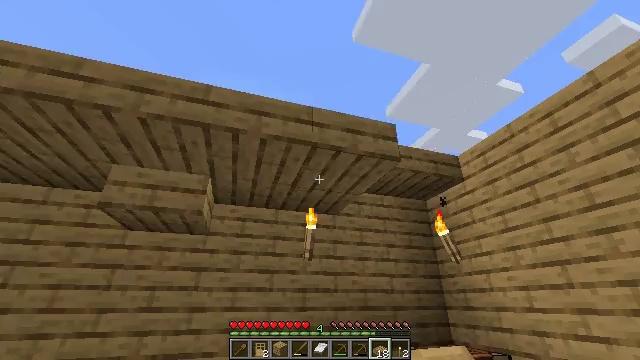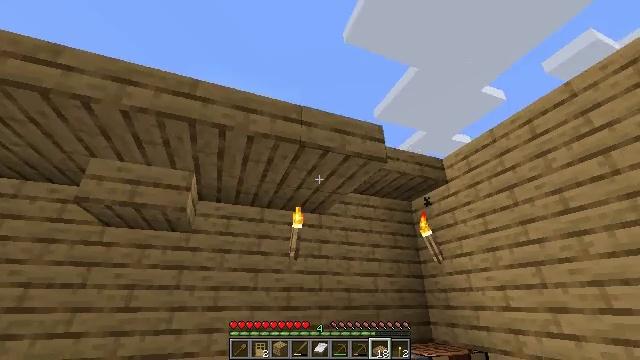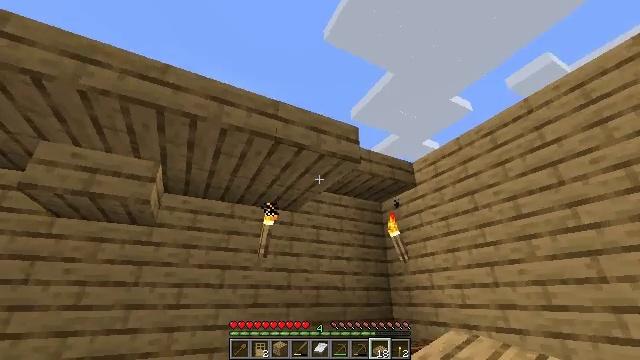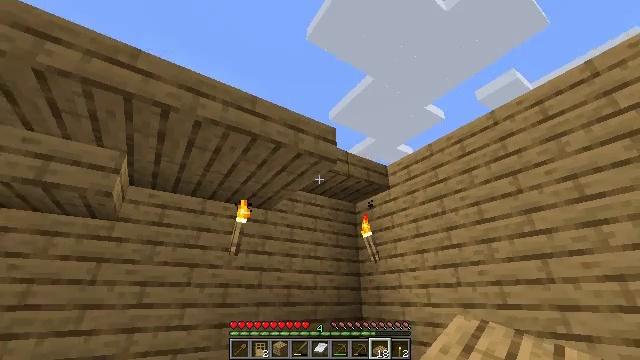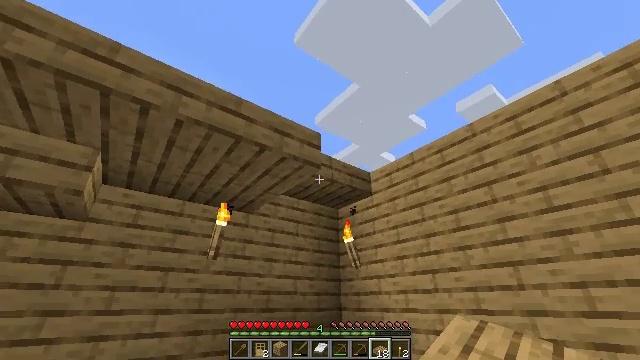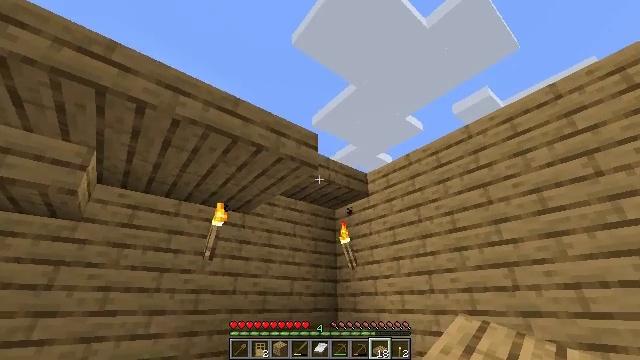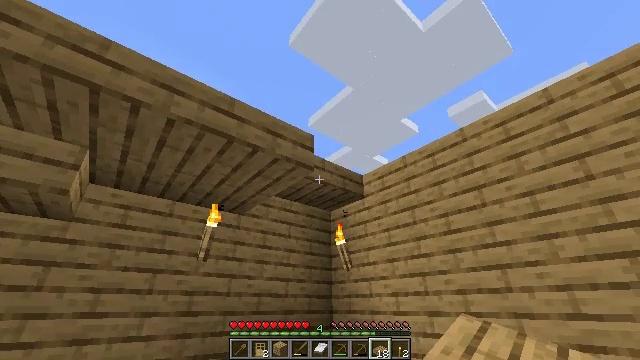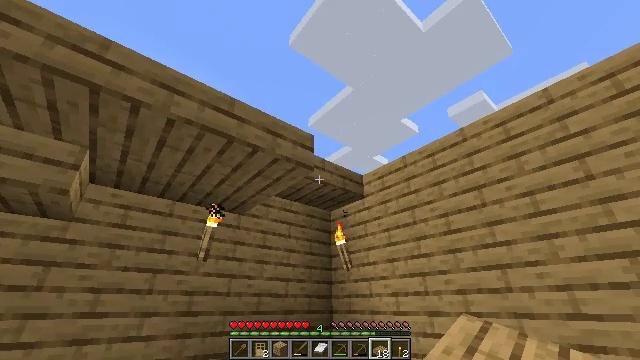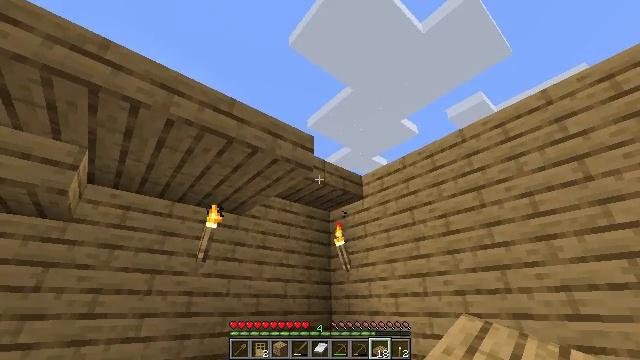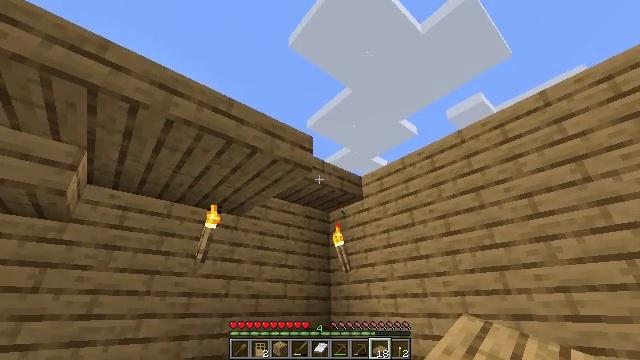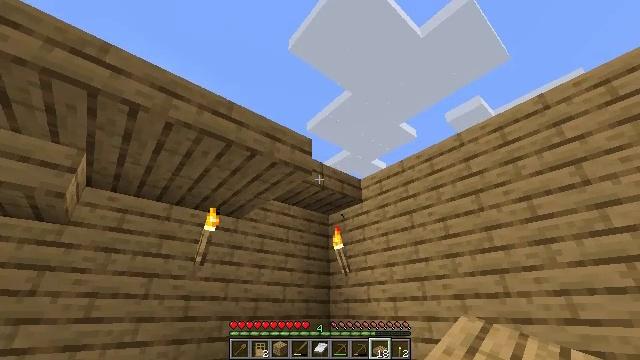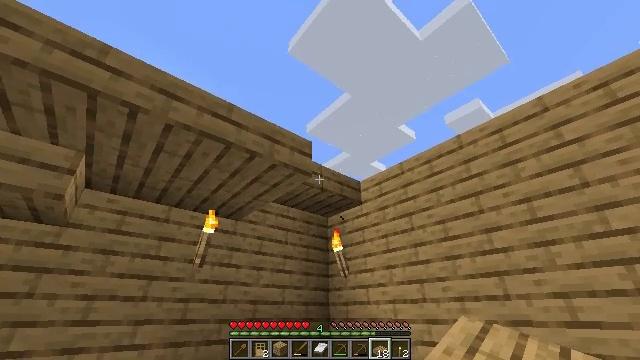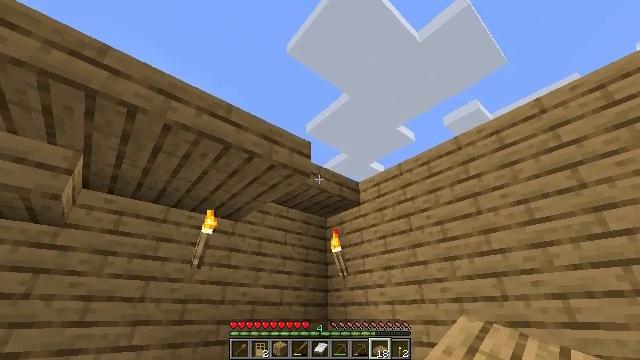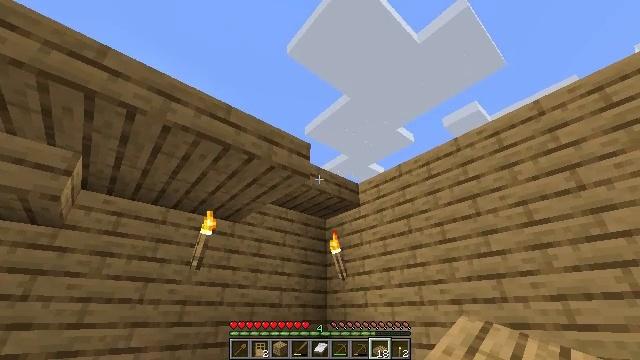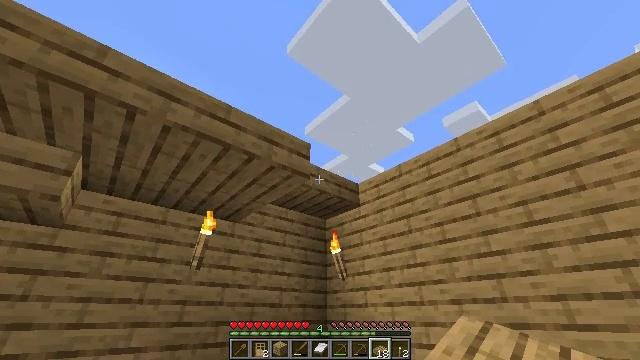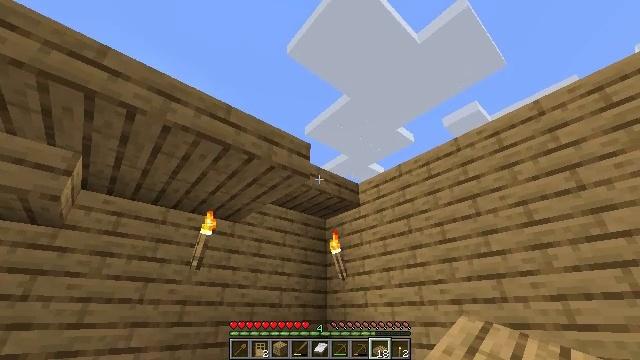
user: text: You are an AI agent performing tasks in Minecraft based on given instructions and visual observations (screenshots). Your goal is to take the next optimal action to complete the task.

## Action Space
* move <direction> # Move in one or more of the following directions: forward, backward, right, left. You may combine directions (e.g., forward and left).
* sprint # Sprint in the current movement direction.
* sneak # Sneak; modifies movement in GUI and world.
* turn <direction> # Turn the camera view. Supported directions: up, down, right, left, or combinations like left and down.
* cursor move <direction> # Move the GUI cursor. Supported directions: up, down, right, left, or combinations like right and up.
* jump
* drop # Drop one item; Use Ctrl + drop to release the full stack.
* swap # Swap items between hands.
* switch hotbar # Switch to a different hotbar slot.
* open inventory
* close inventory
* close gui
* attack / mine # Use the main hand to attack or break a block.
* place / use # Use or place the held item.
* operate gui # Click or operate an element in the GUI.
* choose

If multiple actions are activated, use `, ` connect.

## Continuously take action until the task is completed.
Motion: motion action
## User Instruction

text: Dig up the oak slab used in construction.
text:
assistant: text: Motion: turn right
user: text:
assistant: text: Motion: turn right
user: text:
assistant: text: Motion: turn right
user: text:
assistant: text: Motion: turn right and up
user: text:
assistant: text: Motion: no_op
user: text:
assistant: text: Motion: turn right
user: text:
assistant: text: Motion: no_op
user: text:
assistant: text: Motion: no_op
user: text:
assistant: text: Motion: no_op
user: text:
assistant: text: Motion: no_op
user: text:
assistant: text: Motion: no_op
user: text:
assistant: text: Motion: no_op
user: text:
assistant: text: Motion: no_op
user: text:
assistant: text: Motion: no_op
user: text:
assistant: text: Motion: no_op
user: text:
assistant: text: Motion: no_op
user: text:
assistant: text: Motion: no_op
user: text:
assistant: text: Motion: use / place
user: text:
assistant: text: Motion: use / place
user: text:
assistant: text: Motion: use / place
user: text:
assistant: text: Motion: no_op
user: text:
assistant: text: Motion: no_op
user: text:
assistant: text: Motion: no_op
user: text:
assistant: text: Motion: no_op
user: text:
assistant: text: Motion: no_op
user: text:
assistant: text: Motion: no_op
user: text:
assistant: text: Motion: no_op
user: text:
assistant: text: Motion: turn right
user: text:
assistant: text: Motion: no_op
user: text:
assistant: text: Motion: no_op